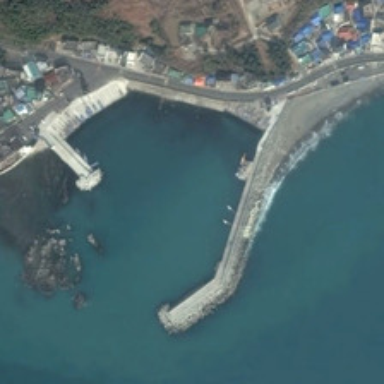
An empty port is near many buildings and some green trees .